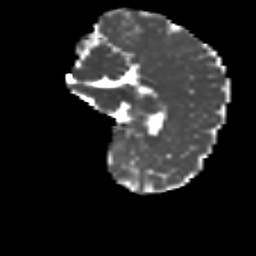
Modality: MD
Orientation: sagittal
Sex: male
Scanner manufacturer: siemens
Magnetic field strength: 3 T
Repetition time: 5 s
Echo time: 0.071 s